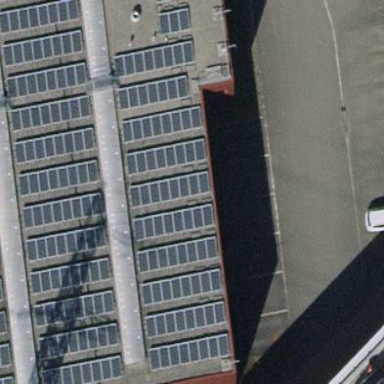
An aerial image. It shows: Solar power generator with photovoltaic panels.